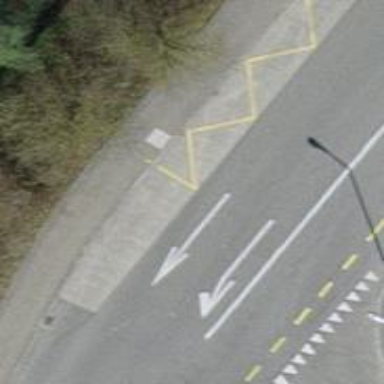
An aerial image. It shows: Asphalt platform for public transport with shelter.